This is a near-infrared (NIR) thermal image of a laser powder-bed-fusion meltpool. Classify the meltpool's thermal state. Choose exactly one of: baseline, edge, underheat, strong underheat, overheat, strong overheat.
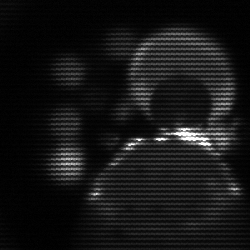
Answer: edge